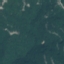
Land use / land cover class: Forest